Aerial crown-view tile of a tropical tree (Barro Colorado Island, Panama), acquired 20250915:
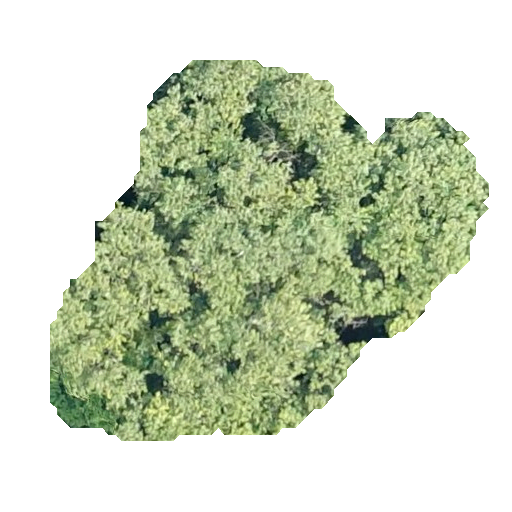
Species: Luehea seemannii
GBIF accepted scientific name: Luehea seemannii
Crown area: 162.199 m²